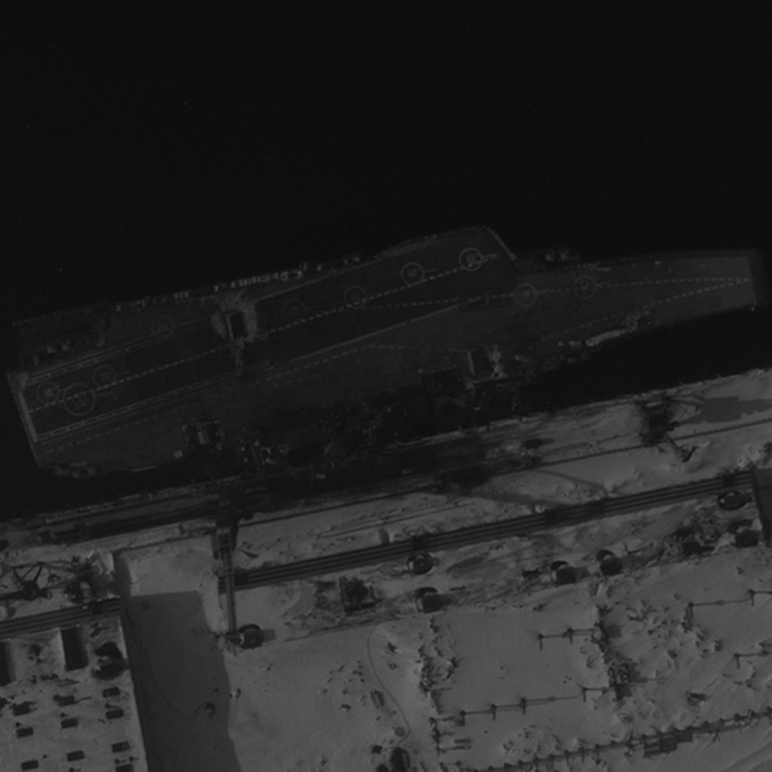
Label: aircraft_carrier